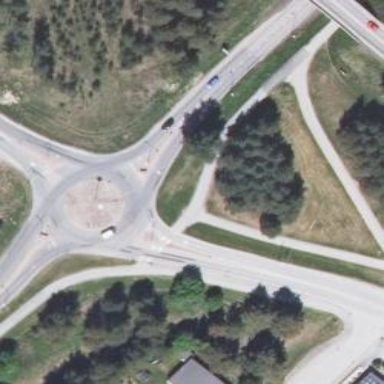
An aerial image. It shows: Secondary road leading to roundabout.